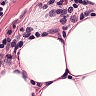
Metastatic tissue present: no